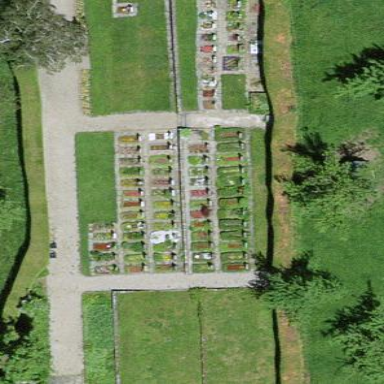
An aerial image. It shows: Cemetery.